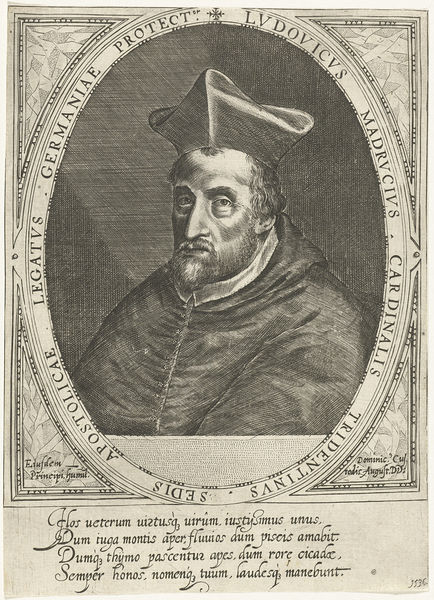
Titel: Portret van kardinaal Ludovico Madruzzo
Künstler: Dominicus Custos
Standort: Amsterdam
Institution: Rijksmuseum
Schlagwörter: mann, umhang, hut, nase, profil, schwarz, zeichnung, bart, mütze, augen, gesicht, kragen, rahmen, portrait, porträt, kirche, geistlicher, gewand, kutte, oval, rund, tondo, kopfbedeckung, schrift, graphik, bischof, inschrift, druck, radierung, stich, seite, illustration, text, kardinal, mittelalter, klerus, mitra, urkunde, ludwig, latein, gesitlicher, ludovicus, kardinalsmütze, weweiß, brustportait